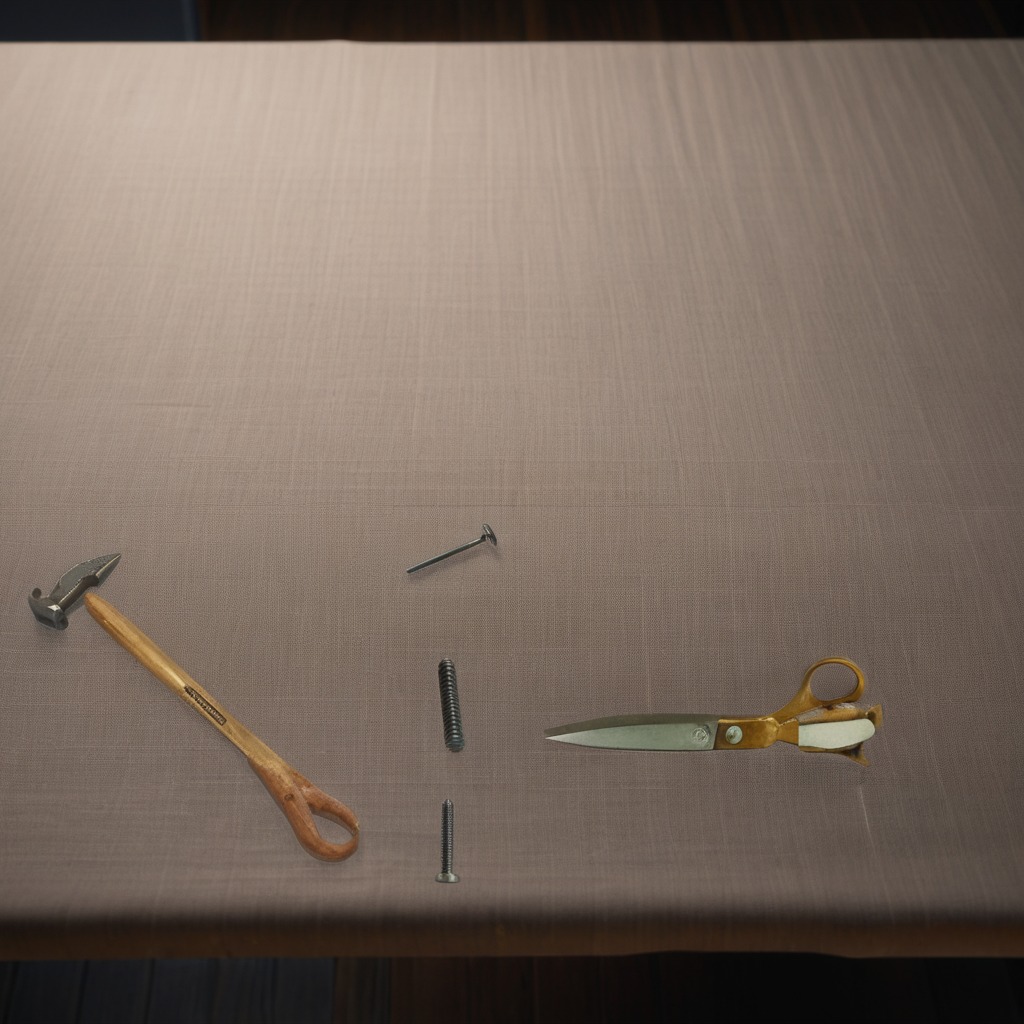
A metal machine screw, an iron nail, a hammer, a coiled metal spring, and a pair of scissors are lying on the wooden table.